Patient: sex F, age 31
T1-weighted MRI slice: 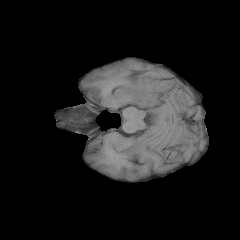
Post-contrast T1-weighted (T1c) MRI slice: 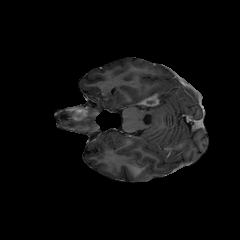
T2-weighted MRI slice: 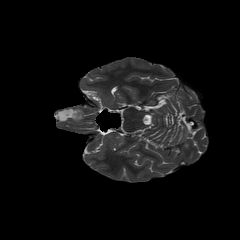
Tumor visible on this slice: yes
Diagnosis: Glioblastoma, IDH-wildtype
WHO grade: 4